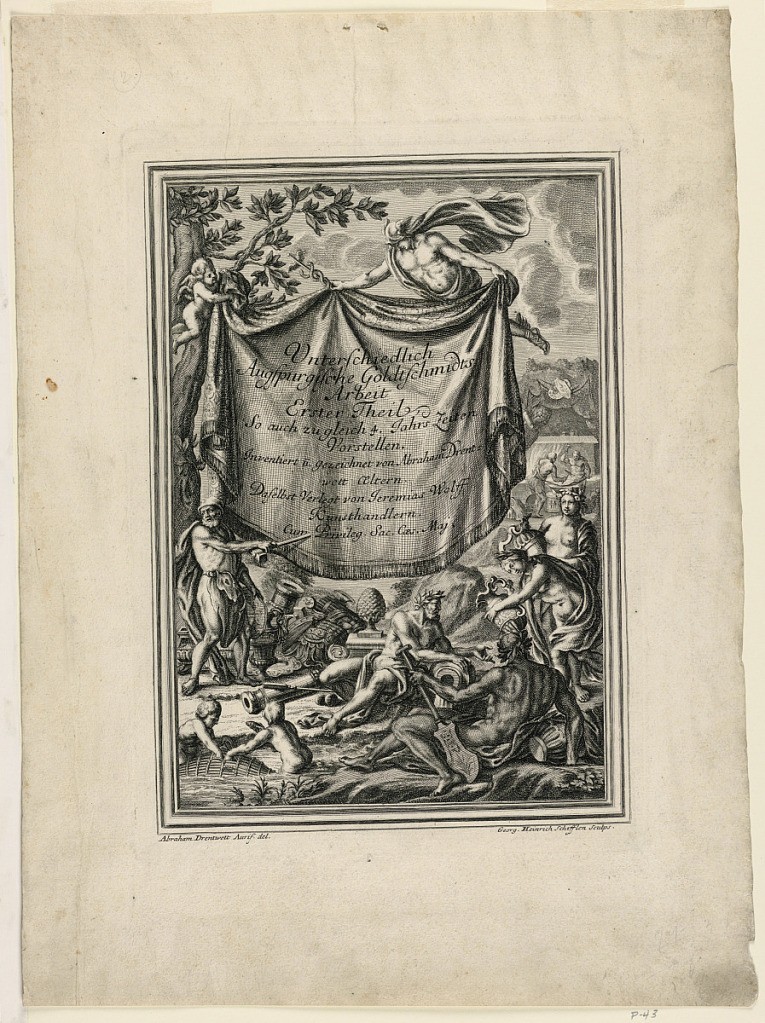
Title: Unterschiedlich Augspurgische Goldschmidts Arbeit, Suite 1, Title Page
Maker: Abraham Drentwet, German, 1647 – 1727
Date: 1721–40
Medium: Engraving
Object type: Print
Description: Vertical rectangle. Title page of suite of different Augsburg goldsmith works. The title with the publisher's name and artist's name on a fringed tapestry held up by Mercury and a putto. Below, men and classic (mythological or allegorical) figures depicting the stages in the goldsmith's art. Below, the artists' names.